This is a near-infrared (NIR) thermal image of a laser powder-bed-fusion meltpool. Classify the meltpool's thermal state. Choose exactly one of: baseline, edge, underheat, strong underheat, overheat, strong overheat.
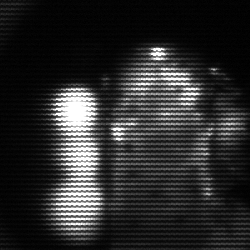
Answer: strong underheat